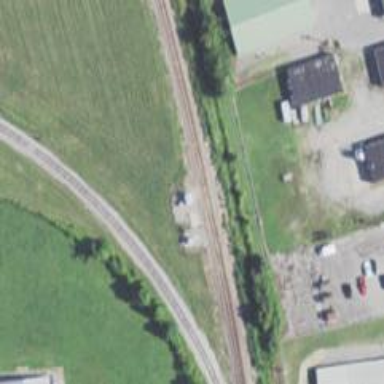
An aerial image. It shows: Junction on the railway.